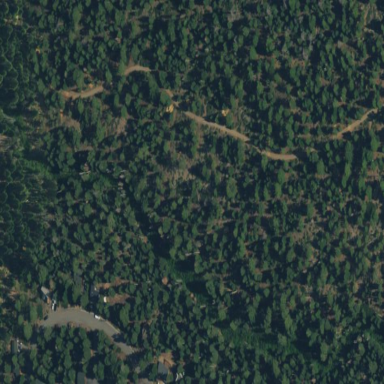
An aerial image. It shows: Woodland with evergreen needle-leaved trees.